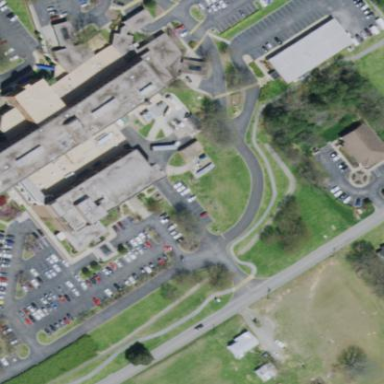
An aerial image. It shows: Hospital building.